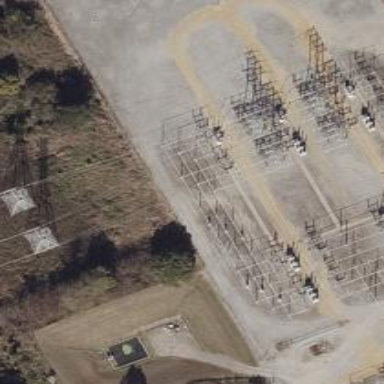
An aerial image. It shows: Switch for power supply.